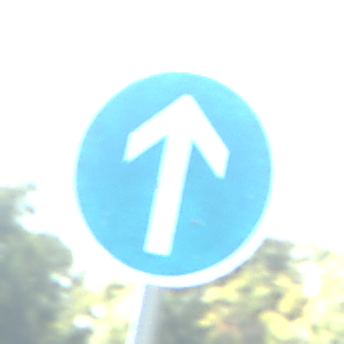
Verkehrszeichen: VorgeschriebeneFahrtrichtungGeradeaus
Umgebung: Outdoor, Nature
Tageszeit: Midday
Wetter: Clear
Licht: Natural
Jahreszeit: NotSpecified
Kontrast: HighContrast